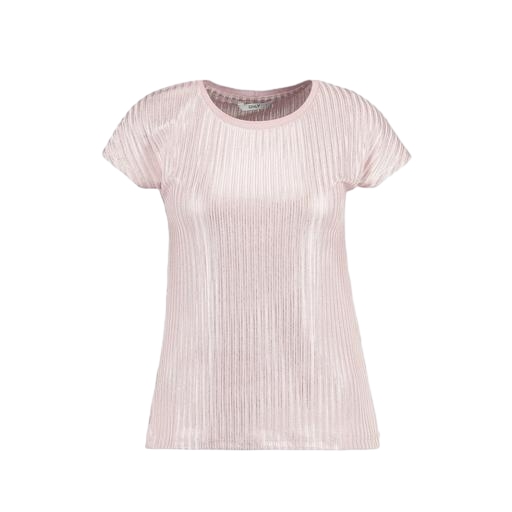
pink ashby rib tee, blush pleat front tee, pink woman's tee, white background